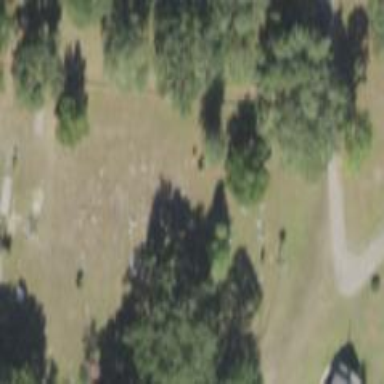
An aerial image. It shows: Graveyard.